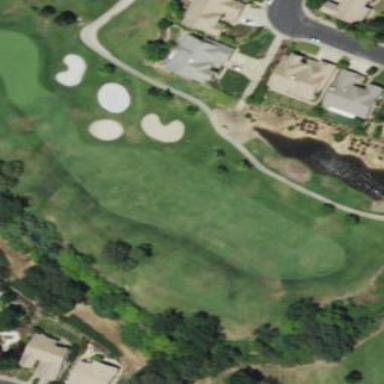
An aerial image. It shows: Golf fairway surrounded by grass.